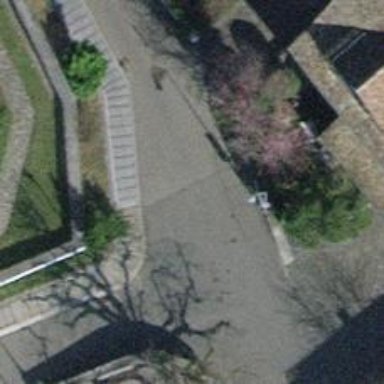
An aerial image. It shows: Bollard.